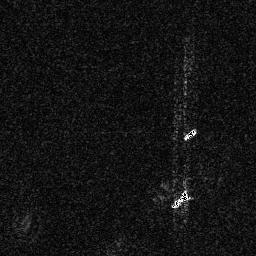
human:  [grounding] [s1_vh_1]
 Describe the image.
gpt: In the satellite image, there is  <ref>1 small ship </ref> <box>[[71, 49, 76, 54, 0]]</box> located at right,  <ref>1 small ship </ref> <box>[[66, 73, 73, 80, 0]]</box> located at bottom right.